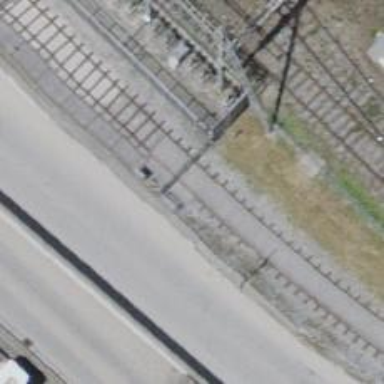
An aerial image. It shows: Abandoned railway yard with one track.